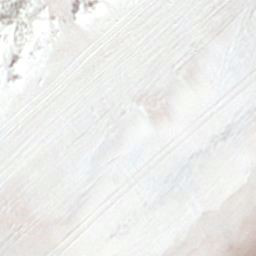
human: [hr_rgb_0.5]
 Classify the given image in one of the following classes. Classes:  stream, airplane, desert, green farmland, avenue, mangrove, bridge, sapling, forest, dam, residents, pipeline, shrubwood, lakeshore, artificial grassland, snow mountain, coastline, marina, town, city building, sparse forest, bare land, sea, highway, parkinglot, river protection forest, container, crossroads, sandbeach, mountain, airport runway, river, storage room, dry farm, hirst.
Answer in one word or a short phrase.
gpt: sandbeach